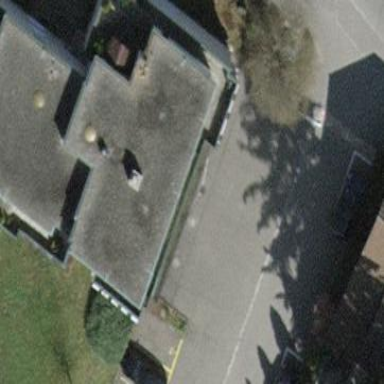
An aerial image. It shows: School building.